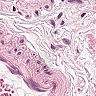
Metastatic tissue present: no